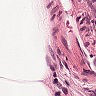
Metastatic tissue present: no